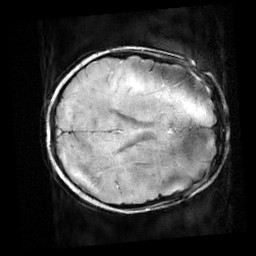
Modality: SWI
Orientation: axial
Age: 10
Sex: male
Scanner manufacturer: siemens
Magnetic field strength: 3 T
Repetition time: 0.027 s
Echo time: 0.02 s